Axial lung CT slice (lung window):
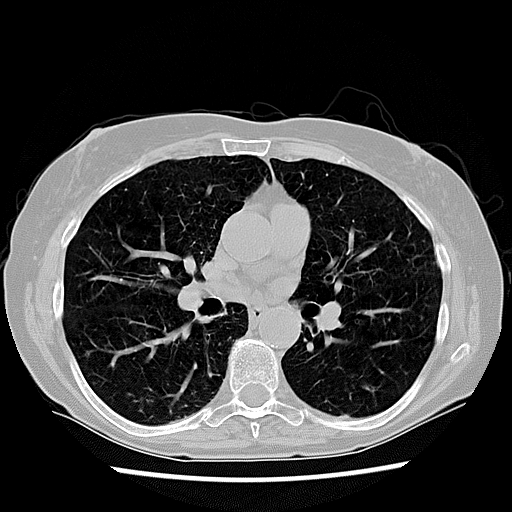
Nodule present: no